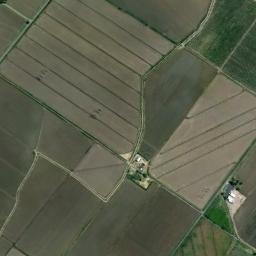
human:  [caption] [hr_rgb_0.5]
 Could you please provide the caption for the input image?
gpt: There are many rectangular farmlands of different sizes .

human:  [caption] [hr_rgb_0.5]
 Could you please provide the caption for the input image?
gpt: Several green and tan mixed rectangular farm fields of different sizes .

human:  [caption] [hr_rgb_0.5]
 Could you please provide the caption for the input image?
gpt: There are some green and bare rectangular farmland .

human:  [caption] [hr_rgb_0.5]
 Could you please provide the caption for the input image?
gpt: Some khaki rectangular farmlands of different sizes are neatly arranged on the ground and some houses are surrounded by these farmlands .

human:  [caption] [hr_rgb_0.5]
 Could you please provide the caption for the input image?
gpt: There are some brown rectangular farmlands .